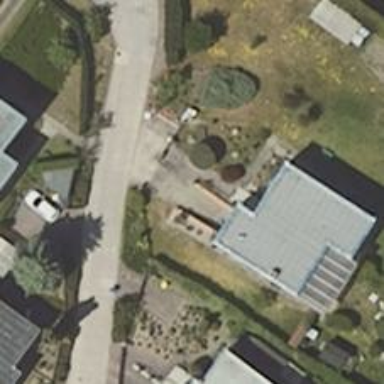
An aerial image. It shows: Driveway leading to service road.